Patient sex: M
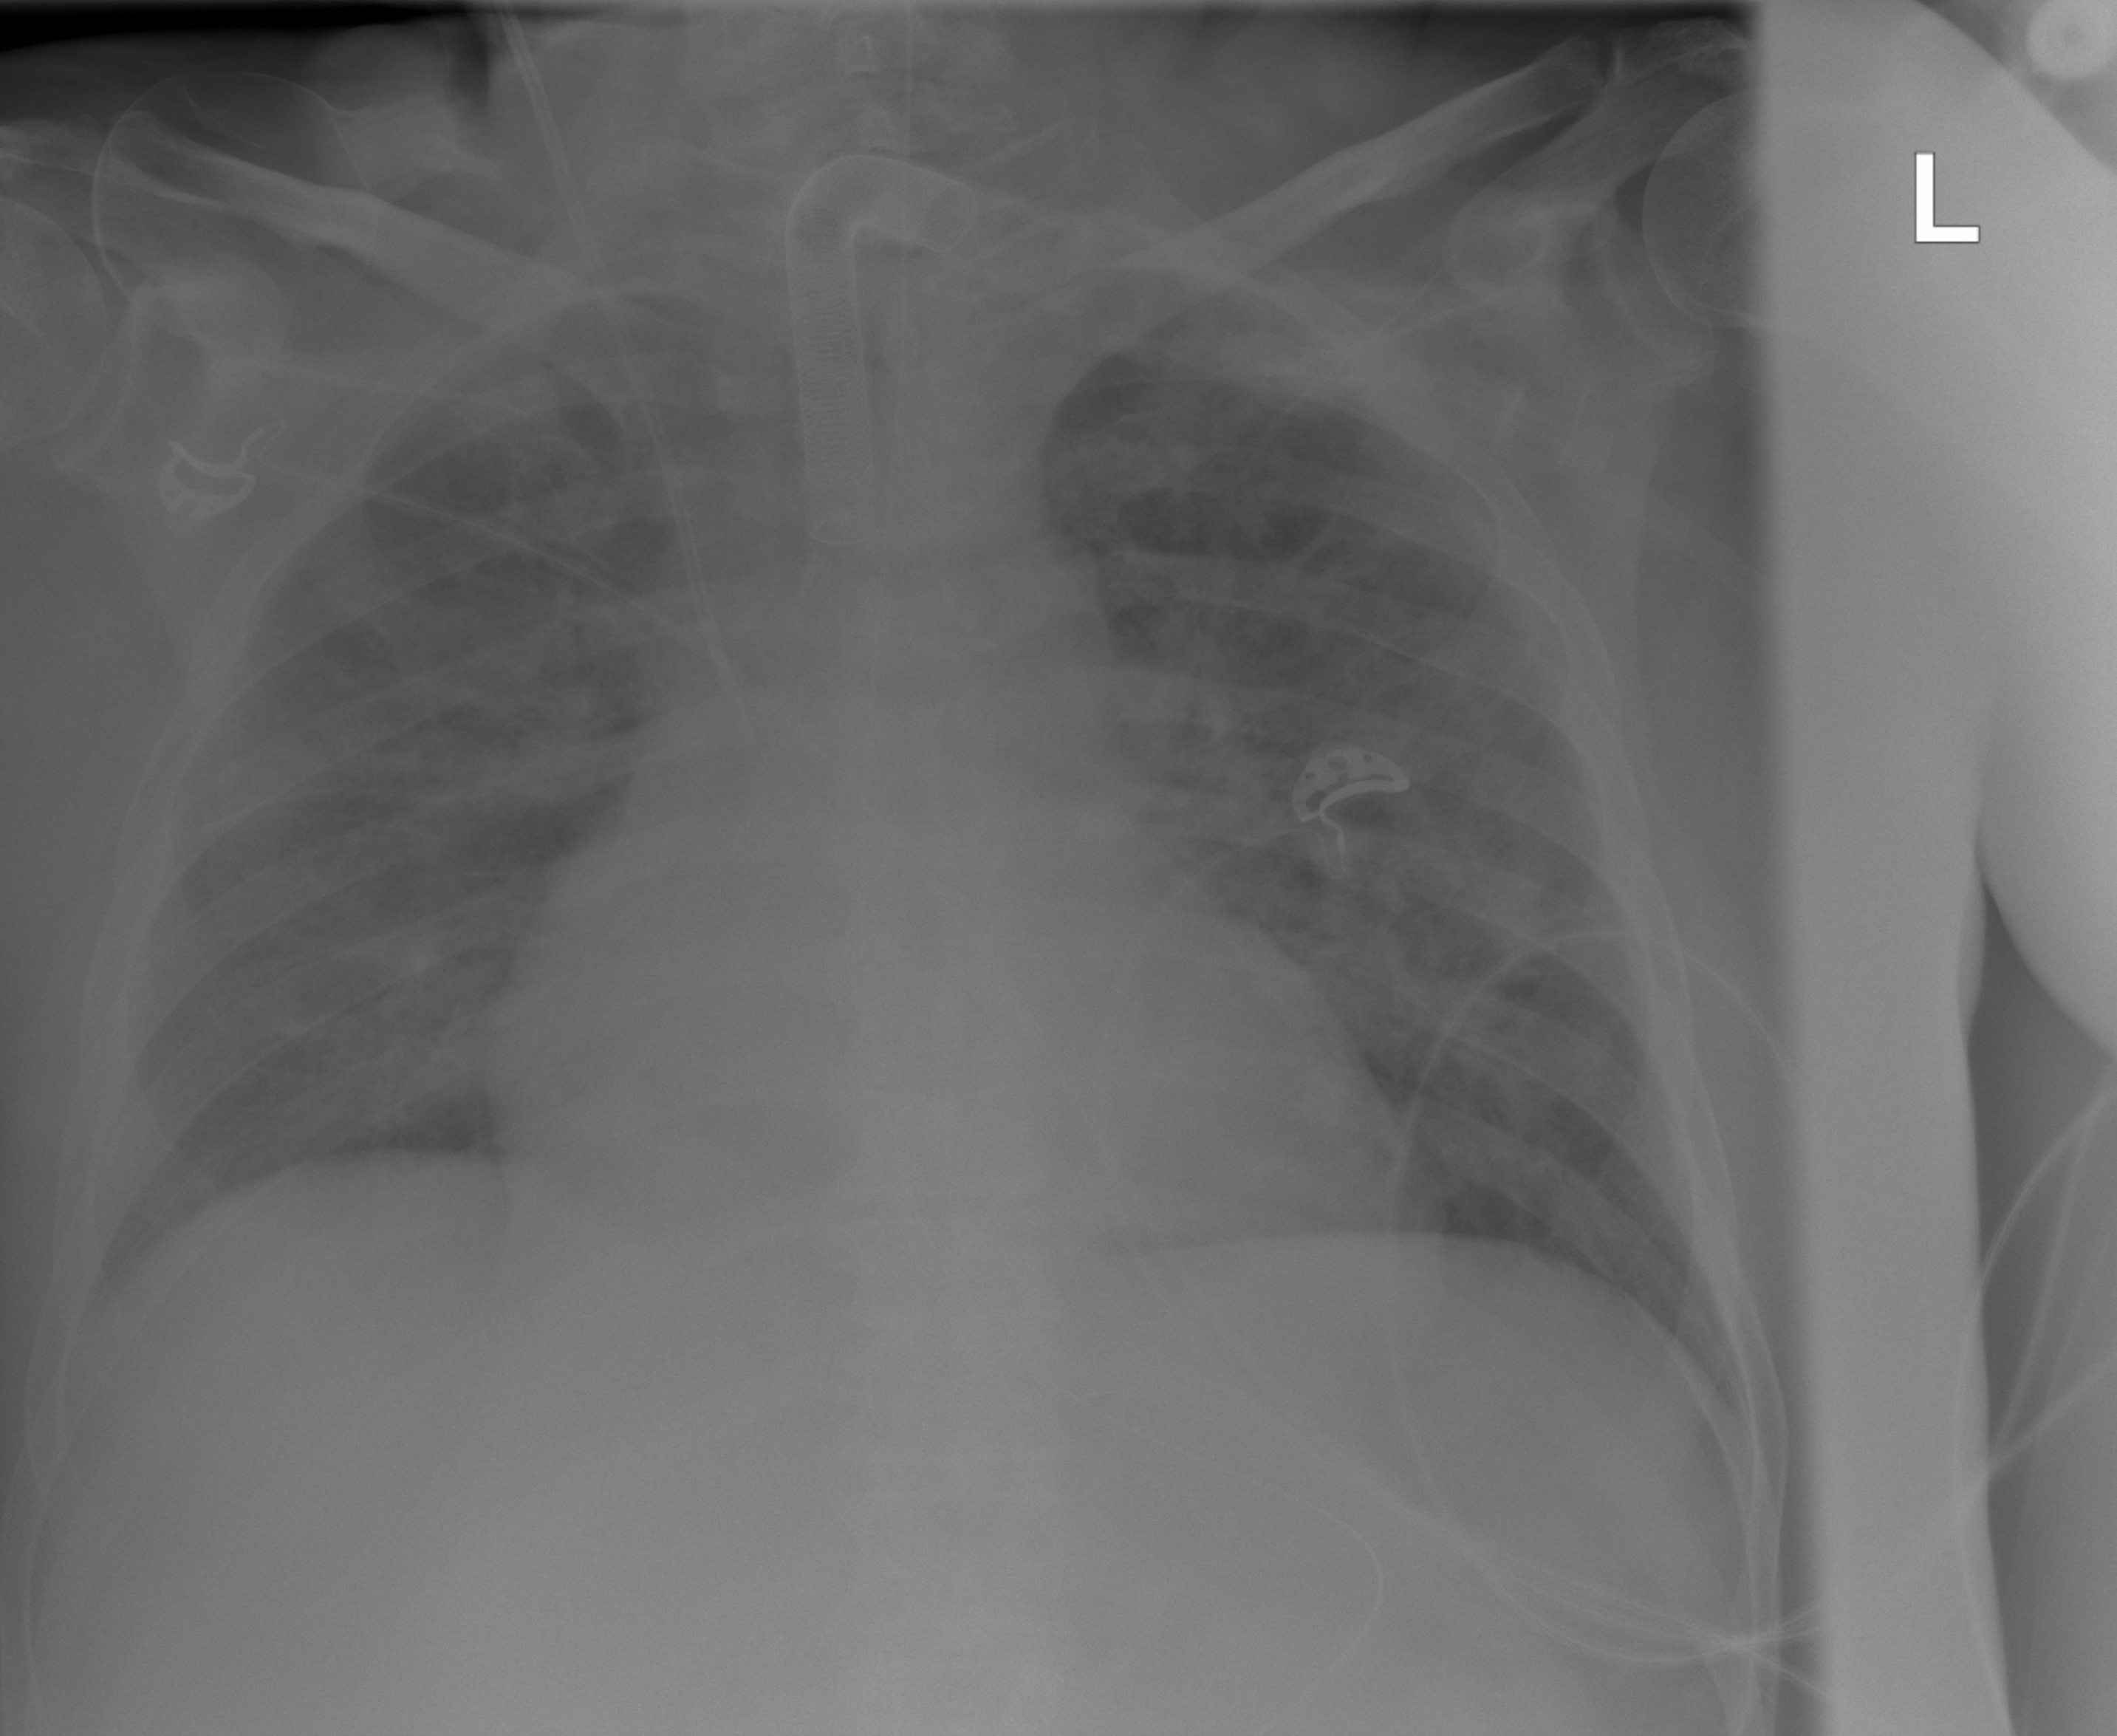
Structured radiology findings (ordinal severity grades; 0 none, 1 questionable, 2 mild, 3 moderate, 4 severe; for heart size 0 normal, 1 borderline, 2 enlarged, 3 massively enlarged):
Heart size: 2
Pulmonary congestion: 3
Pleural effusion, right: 1
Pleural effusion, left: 0
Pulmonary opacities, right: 3
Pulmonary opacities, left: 3
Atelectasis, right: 0
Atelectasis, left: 0